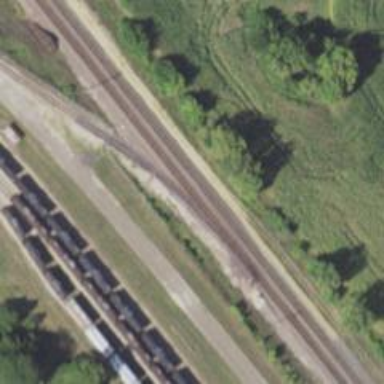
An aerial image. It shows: Railroad crossover.